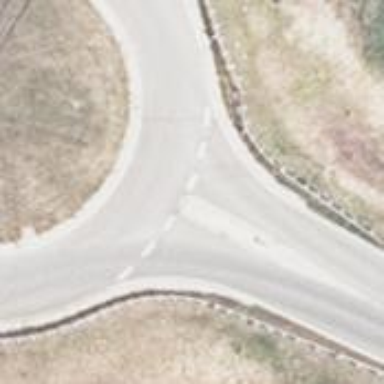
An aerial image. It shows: Road with "give way" sign.